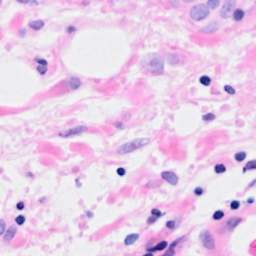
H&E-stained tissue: Breast